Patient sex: M
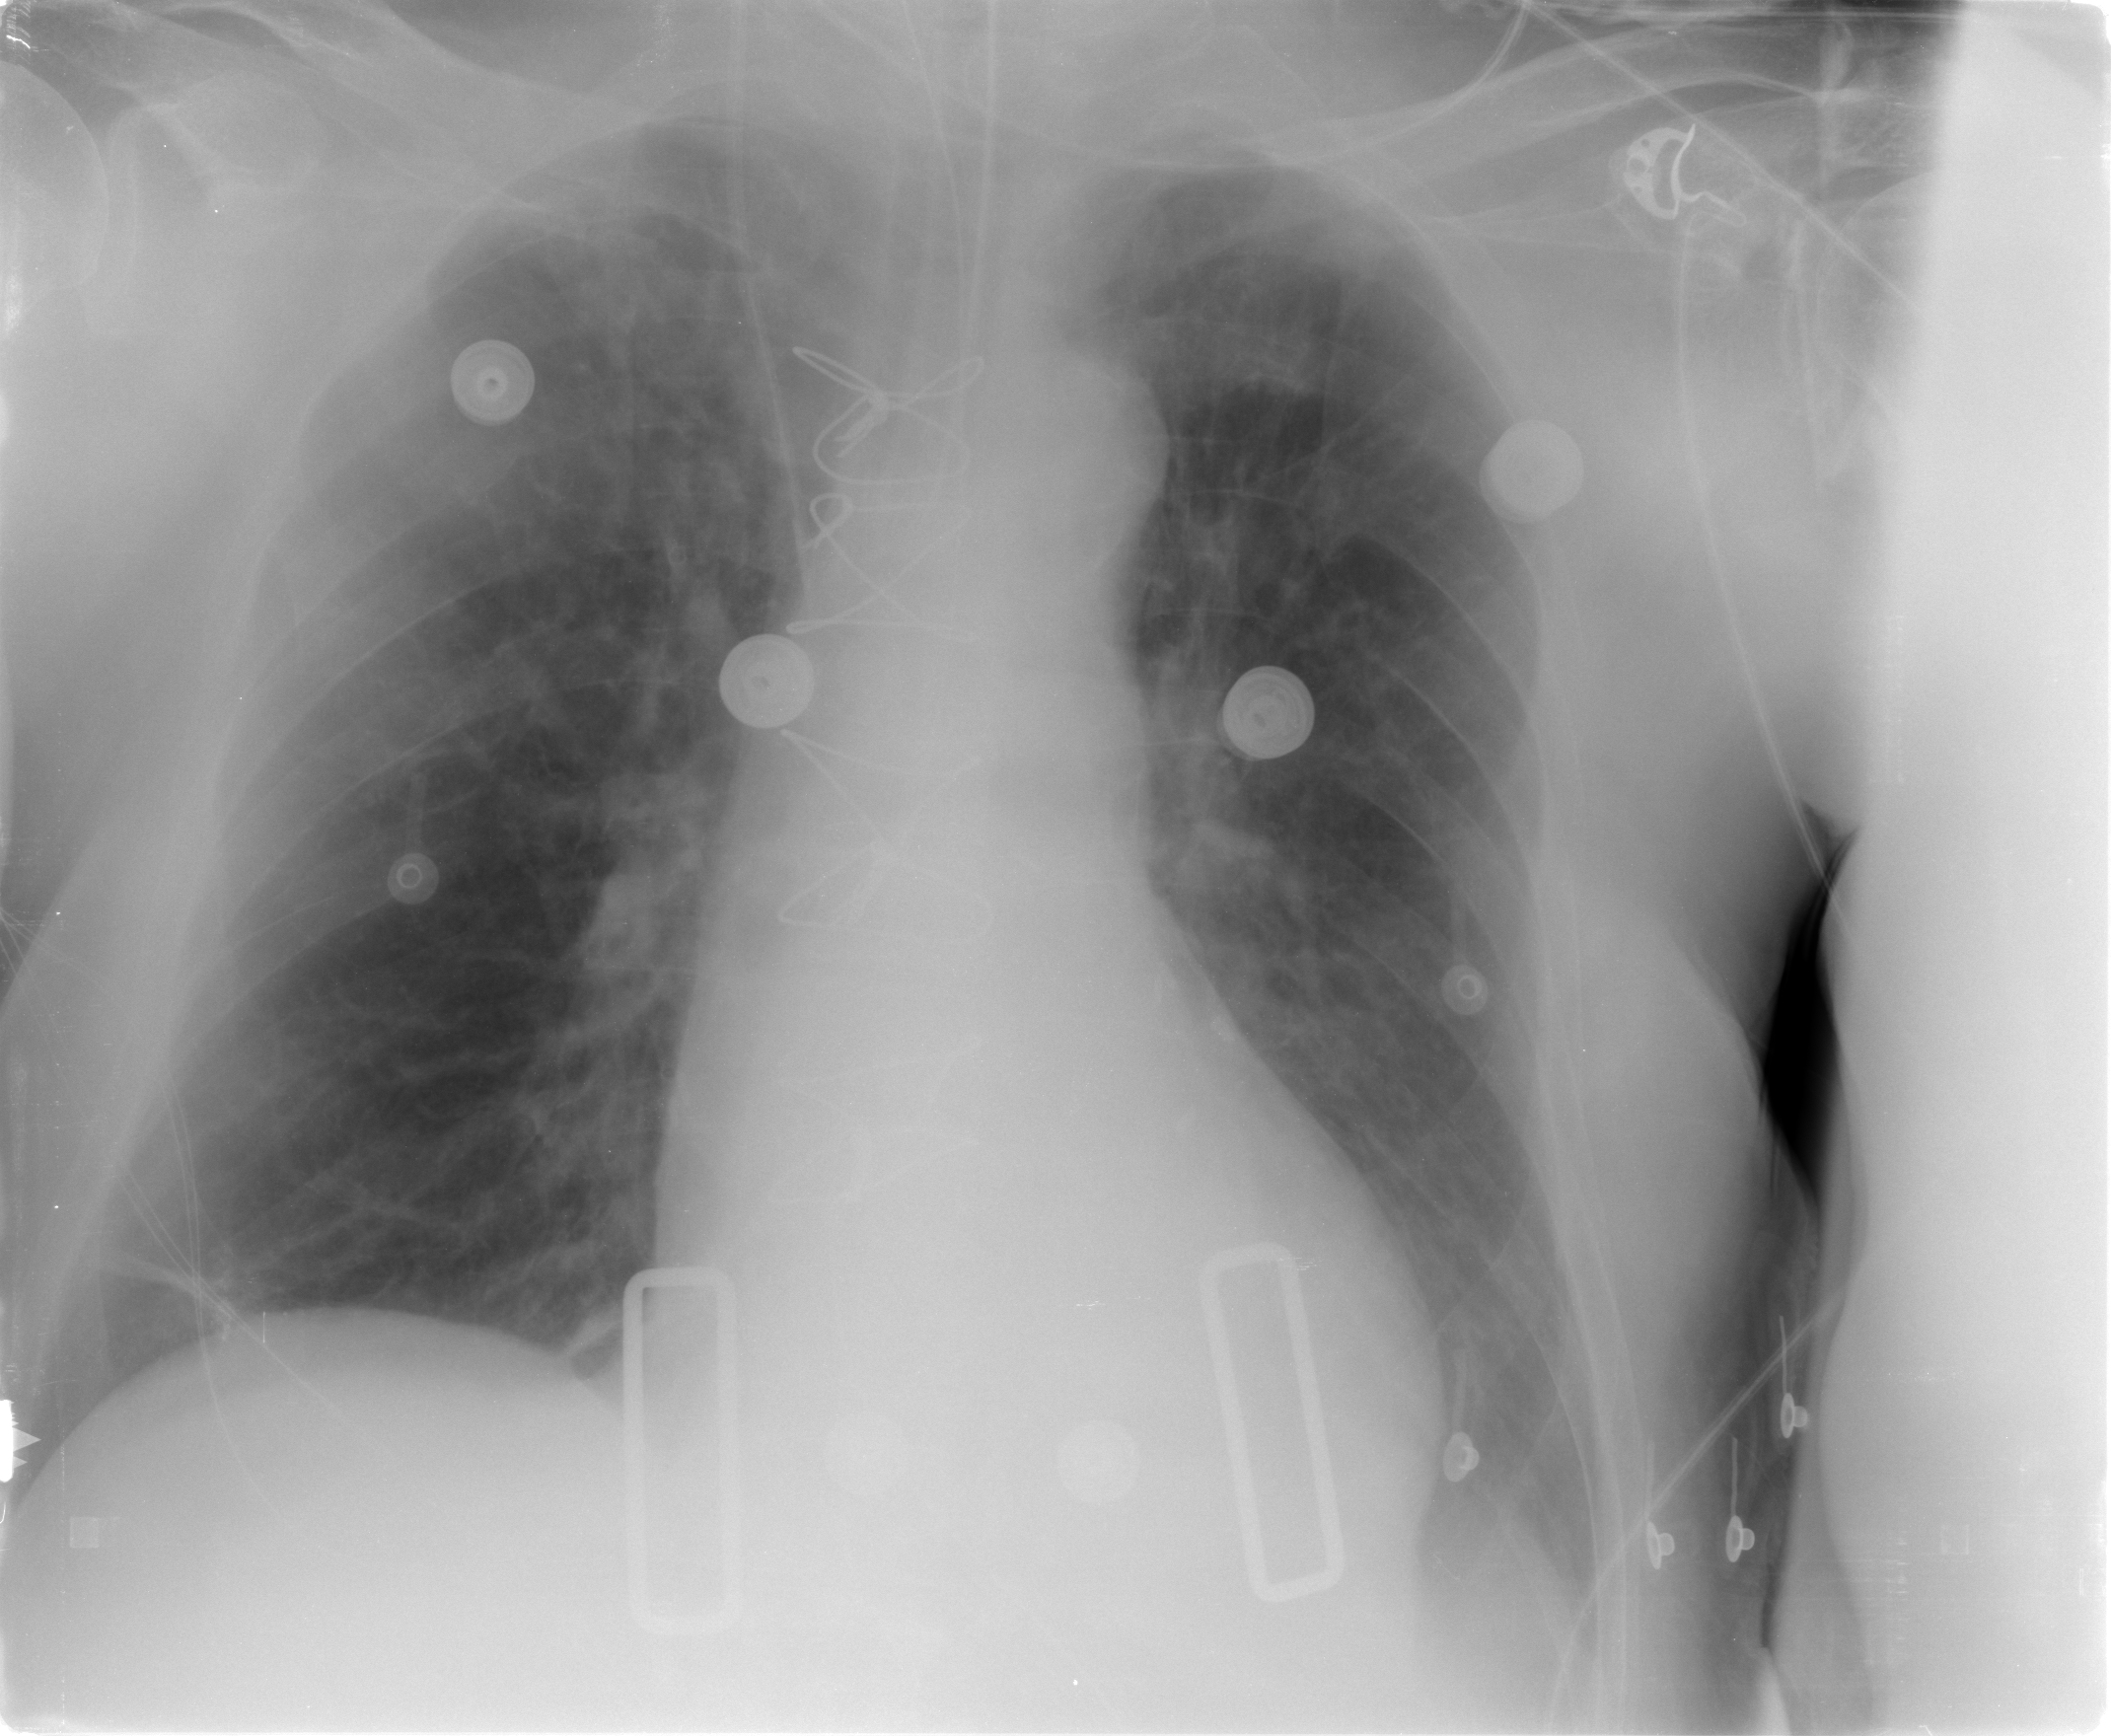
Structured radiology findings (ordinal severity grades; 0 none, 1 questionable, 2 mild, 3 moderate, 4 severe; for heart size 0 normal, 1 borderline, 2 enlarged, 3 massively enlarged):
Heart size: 0
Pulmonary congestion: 0
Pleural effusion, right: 0
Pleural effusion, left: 2
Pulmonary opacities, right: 0
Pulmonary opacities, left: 0
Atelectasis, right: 0
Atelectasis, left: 2